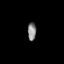
Tissue: prostate
Cell type: T cells
Senescence score: 0.3522
Nuclear area (px): 152
Mean DAPI intensity: 133.928